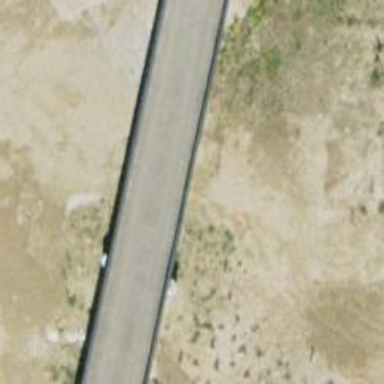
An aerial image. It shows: Residential road with bridge.